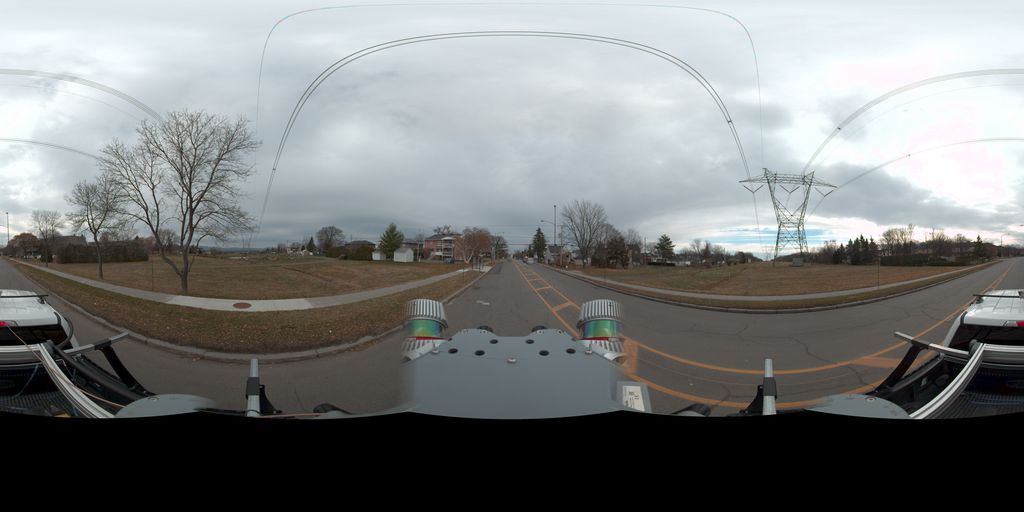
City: quebec_city